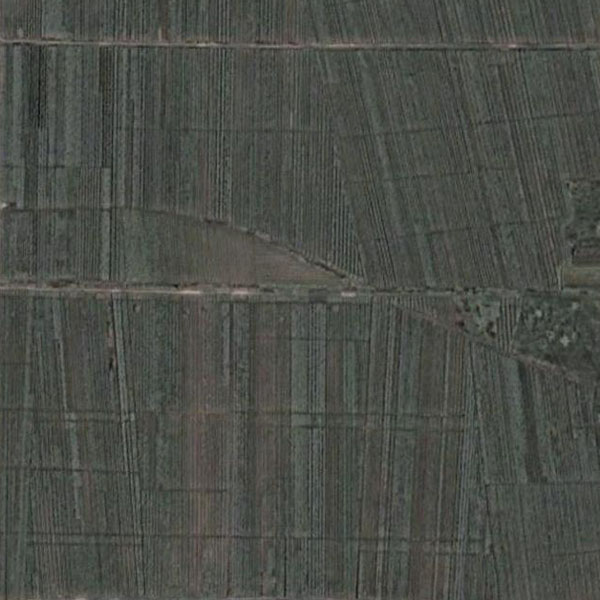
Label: Farmland